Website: crate-barrel
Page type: account-selection
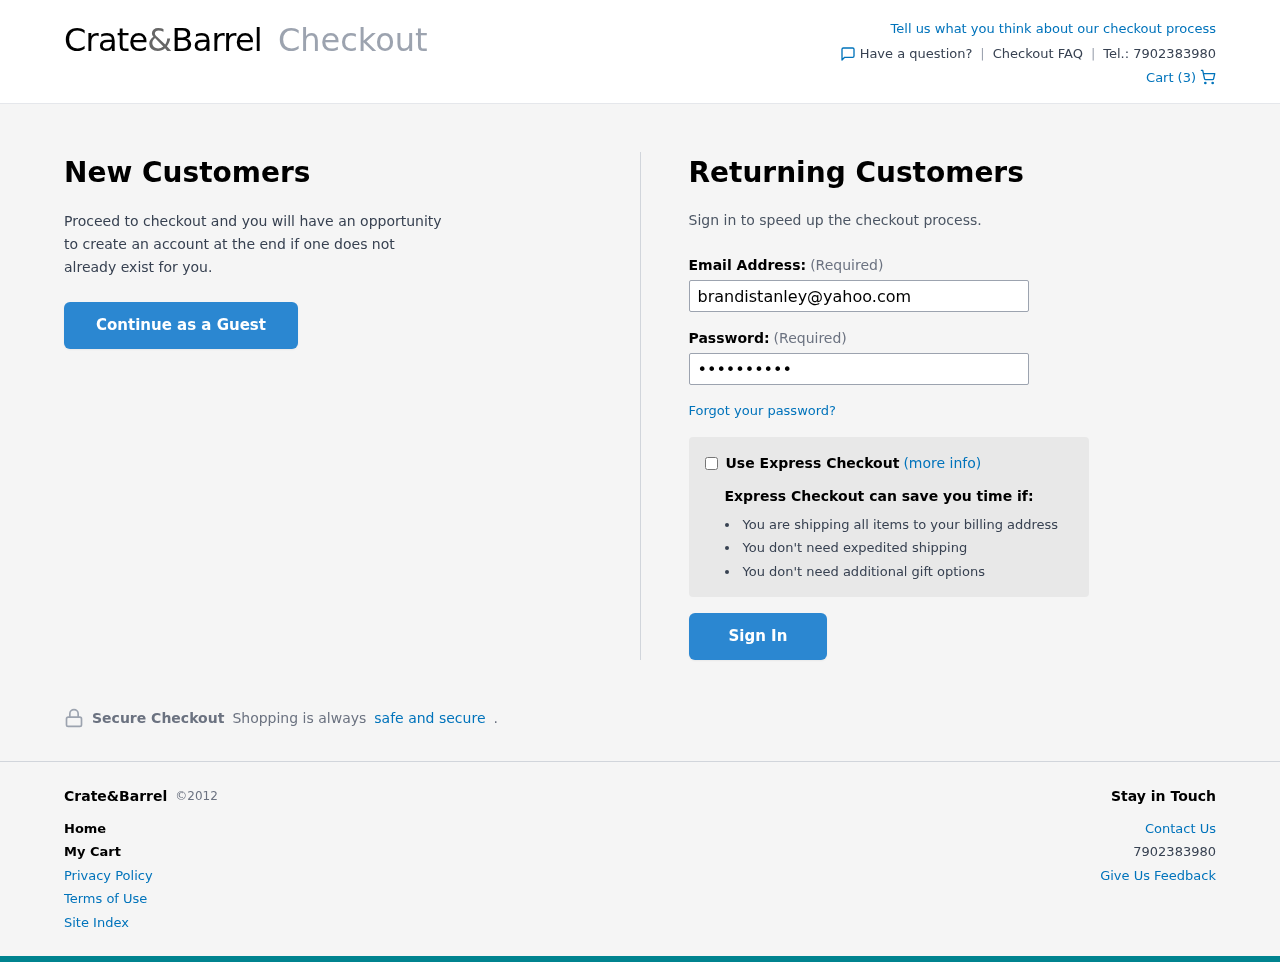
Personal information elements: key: PII_EMAIL
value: brandistanley@yahoo.com
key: PII_PHONE
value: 7902383980
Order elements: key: ORDER_NUM_ITEMS
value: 3